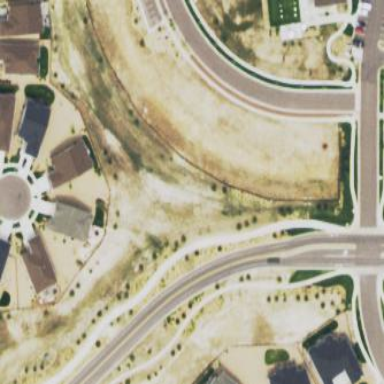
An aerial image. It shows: This residential area consists of single-family homes.